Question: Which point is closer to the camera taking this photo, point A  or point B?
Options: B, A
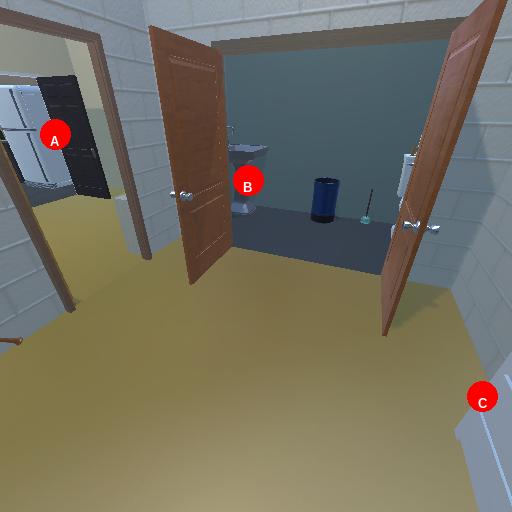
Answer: B